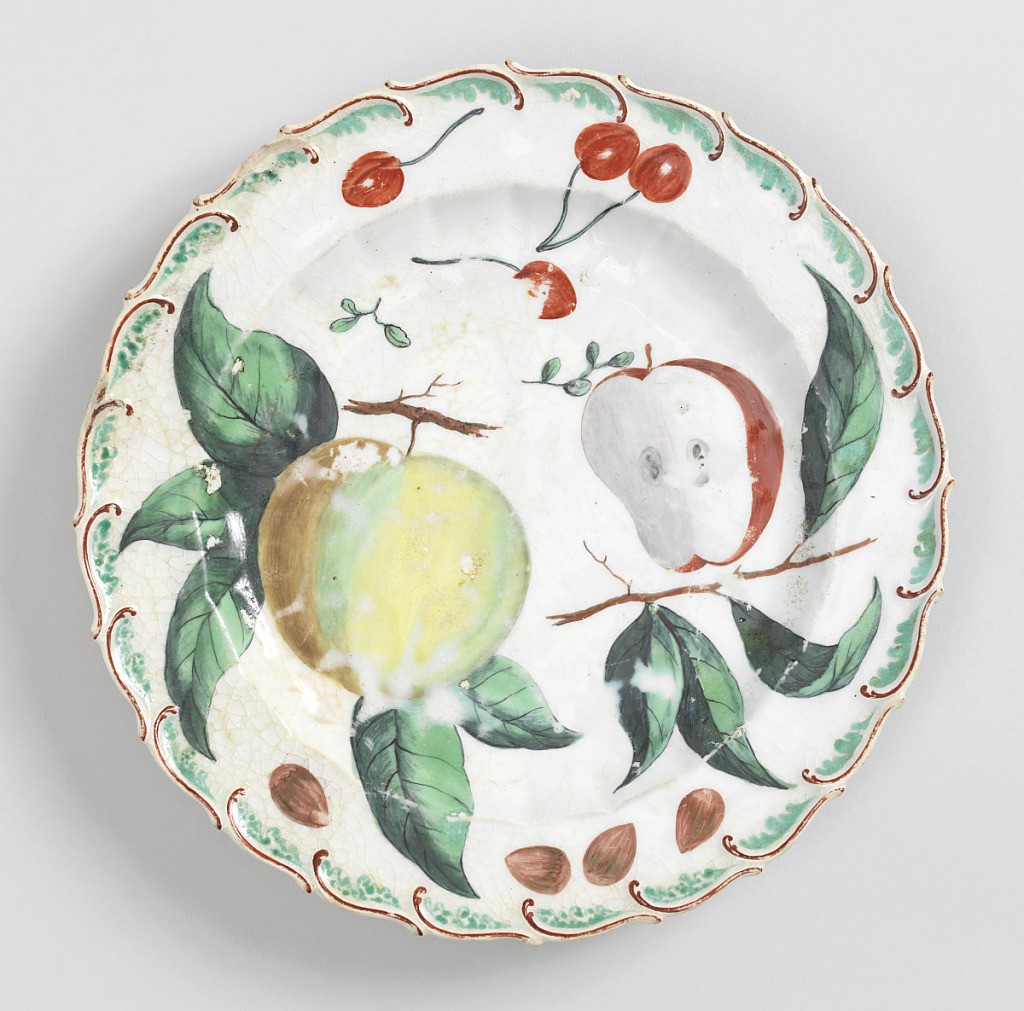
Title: "Hans Sloane" Botanical Plate (One of Twelve)
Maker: Chelsea Porcelain Manufactory, English, 1745 – 1784
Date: ca. 1757–1769
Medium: soft paste porcelain, vitreous enamel
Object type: plate
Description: Flat marly springing from scalloped inner rim. Raised, feathered edge, painted brown and green. In center, large and small cucumber and an apple. On marly, three rose hips, a purple long radish, currents and small red berries.